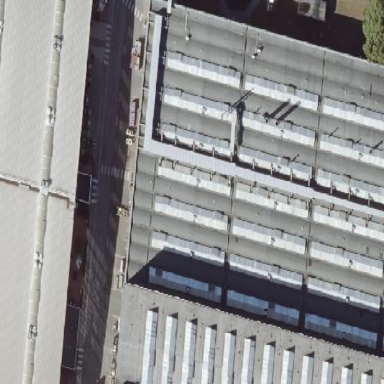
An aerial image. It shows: Industrial building.